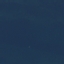
Land use / land cover: SeaLake